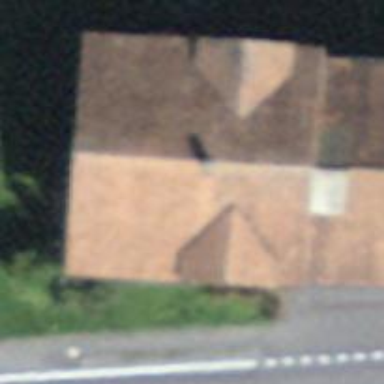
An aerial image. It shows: Residential building.